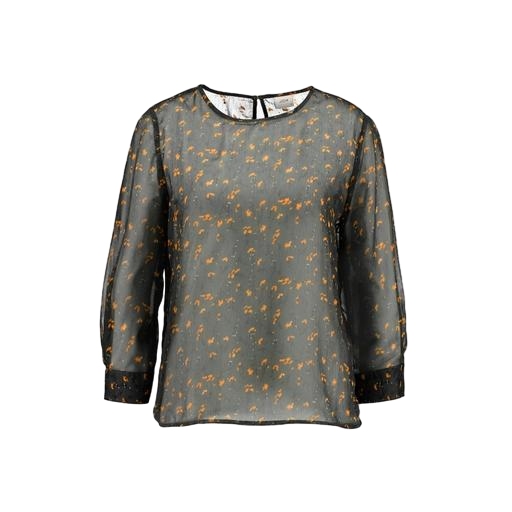
black leaf-print blouse, agata blouse, black petite printed top only macy, white background